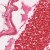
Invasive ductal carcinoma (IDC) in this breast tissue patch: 0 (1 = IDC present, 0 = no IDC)